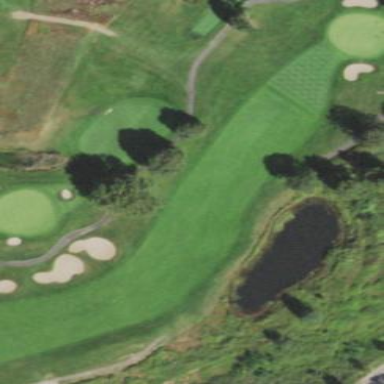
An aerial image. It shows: Golf fairway surrounded by grass.